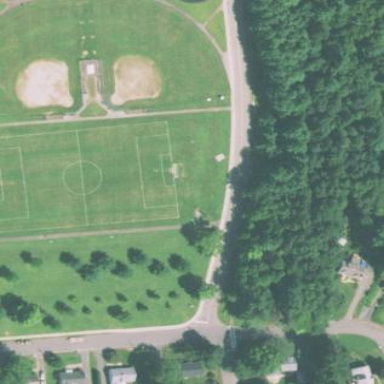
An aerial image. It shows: Soccer pitch for outdoor sports and leisure activities.